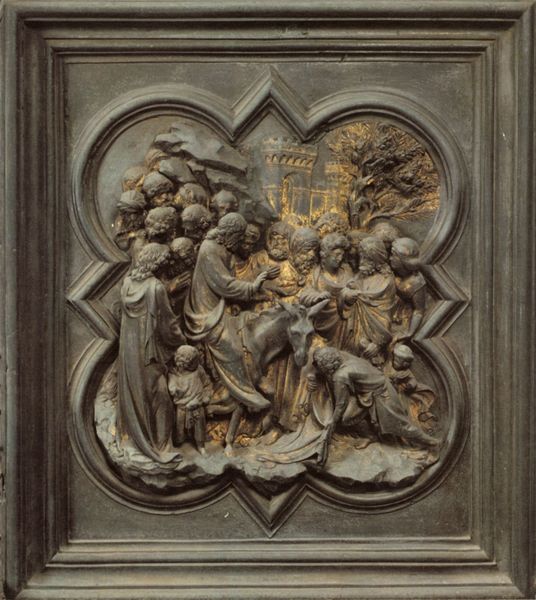
Titel: Nordtür
Künstler: Lorenzo Ghiberti
Standort: Florenz, Baptisterium (EU - I - Toskana)
Schlagwörter: baum, felsen, gott, mann, umhang, frauen, menschen, braun, grau, haar, holz, köpfe, männer, schwarz, tür, haus, tier, ornament, bart, wand, arme, falten, rahmen, stein, busch, gold, haare, kind, locken, esel, kinder, pferd, turm, reiten, relief, fels, bronze, faltenwurf, tor, zinnen, lamm, burg, türme, viele, beten, rosette, christus, jesus, christlich, segen, segnen, segnung, heilige, jünger, jerusalem, quadrat, viereck, einhorn, krippe, kassette, vierpass, reitend, einzug, palmsonntag, mann frau kind